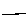
Label: line